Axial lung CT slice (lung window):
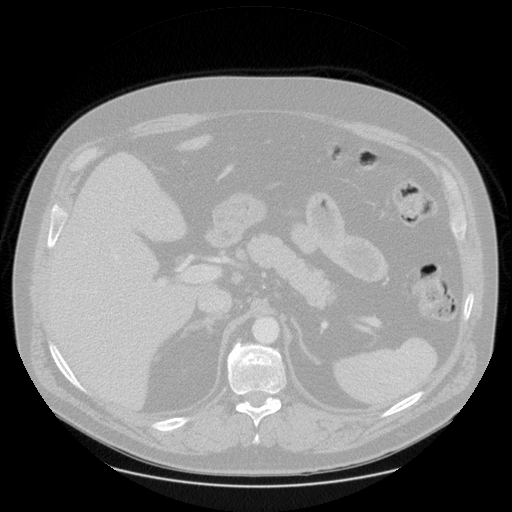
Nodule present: no